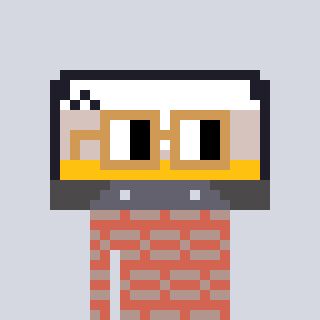
a pixel art character with square brown glasses, a cassette tape-shaped head and a peachy-colored body on a cool background